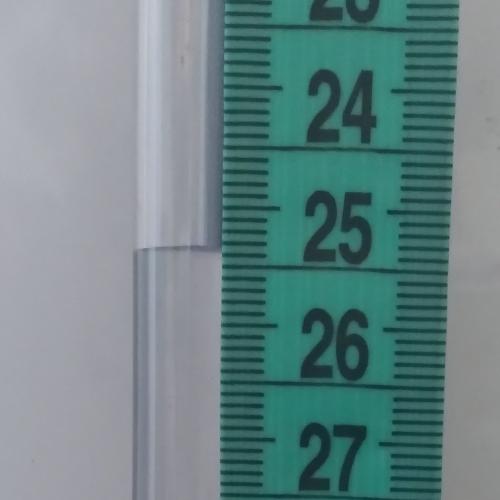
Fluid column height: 25.4 cm